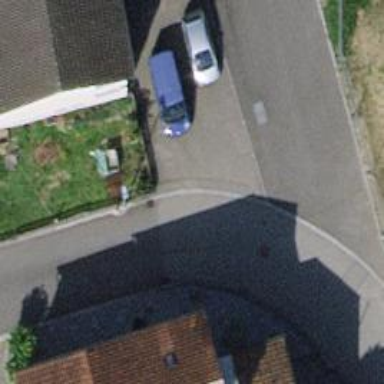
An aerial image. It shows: Paved road in living street.